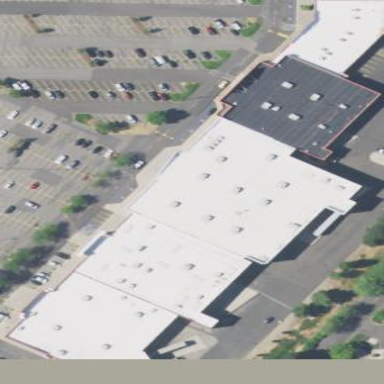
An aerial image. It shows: Retail building.